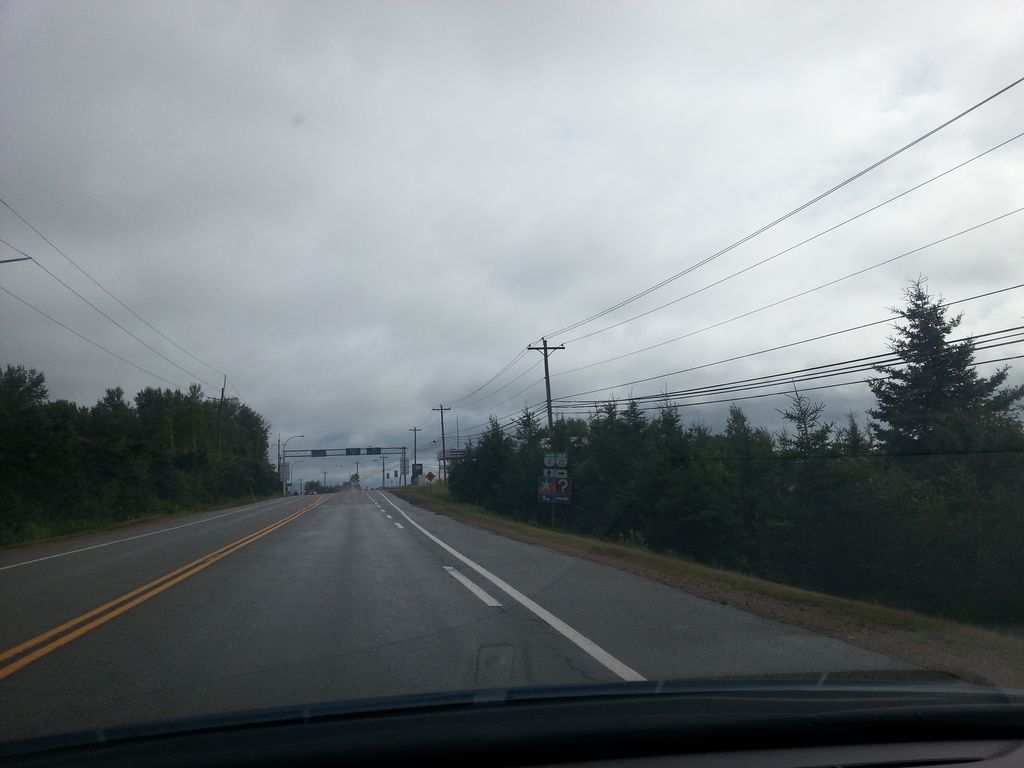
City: charlottetown